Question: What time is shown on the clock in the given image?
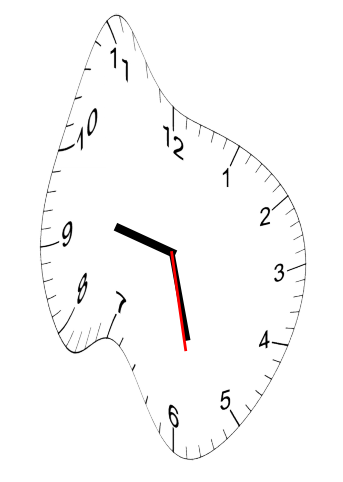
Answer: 09:27:28